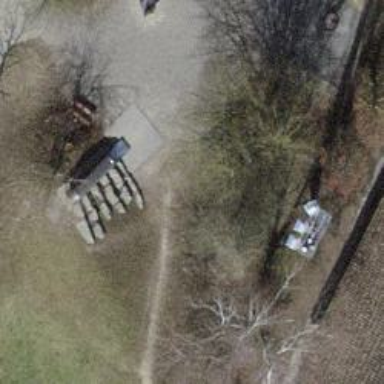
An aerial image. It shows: Bench for seating.